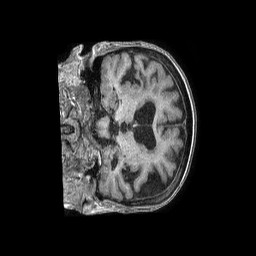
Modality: T1w
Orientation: coronal
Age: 76
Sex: female
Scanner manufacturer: philips
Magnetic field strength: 1.5 T
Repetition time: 0.007766 s
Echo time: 0.003593 s